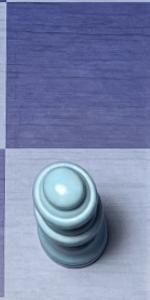
Label: Queen_White